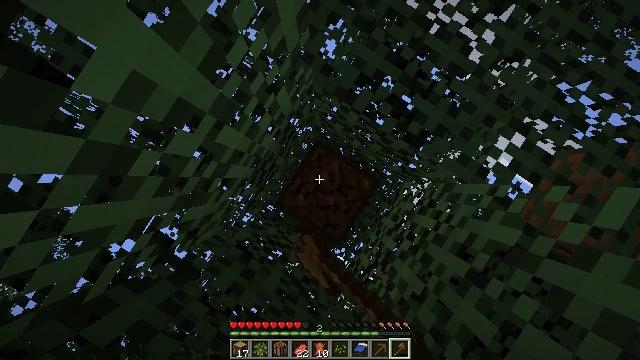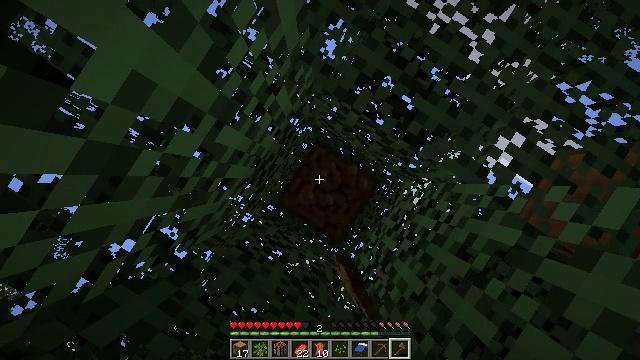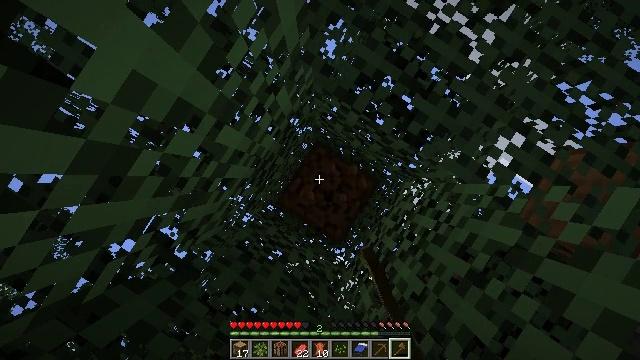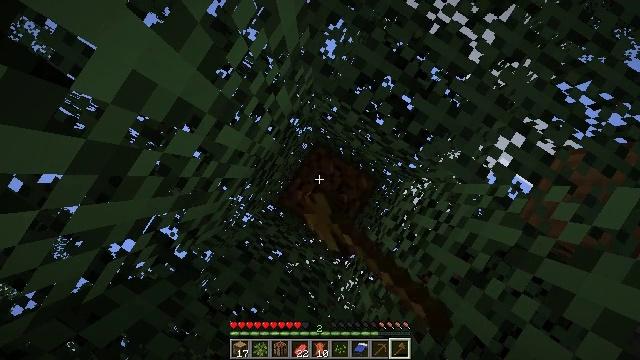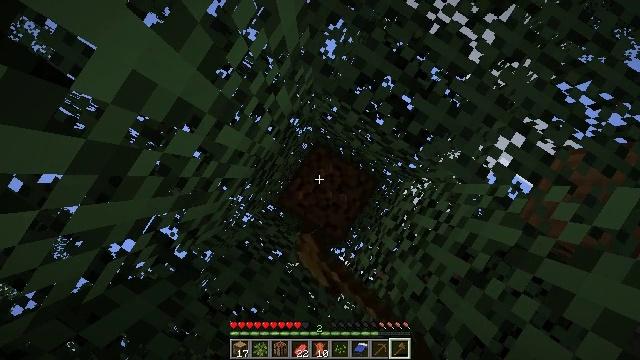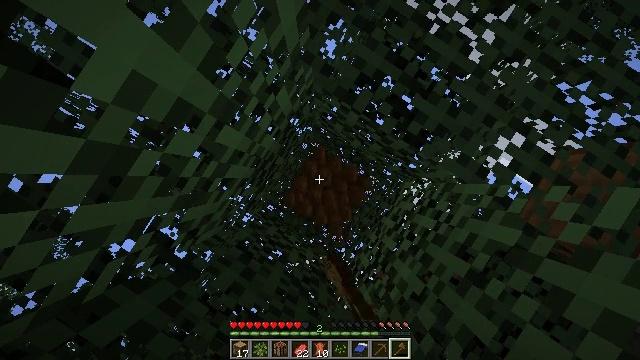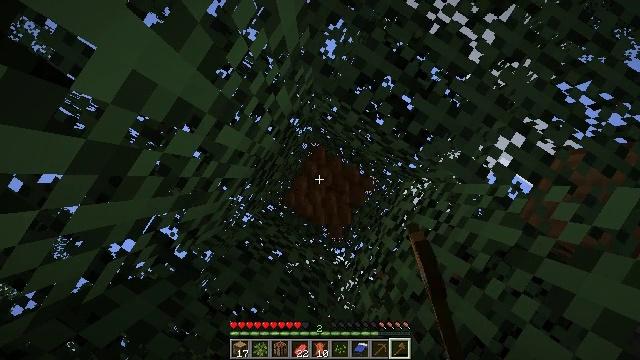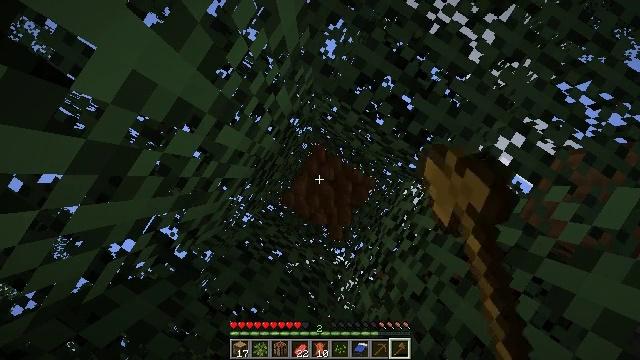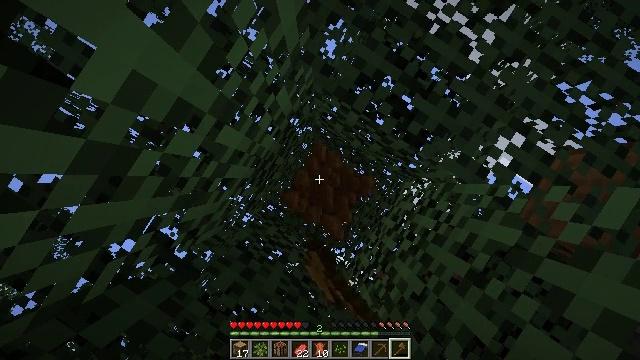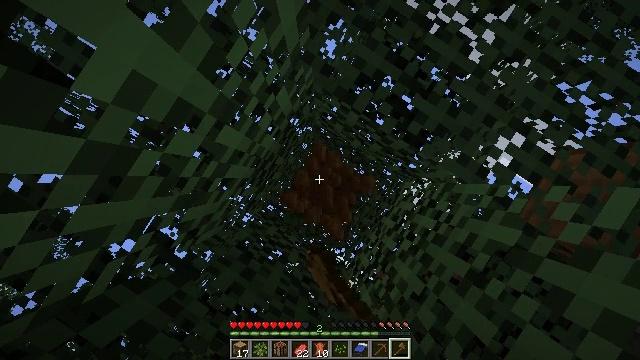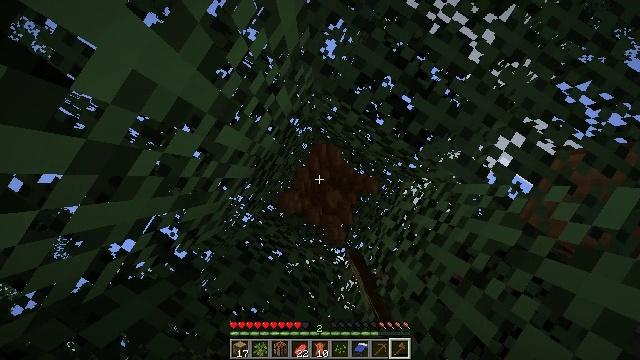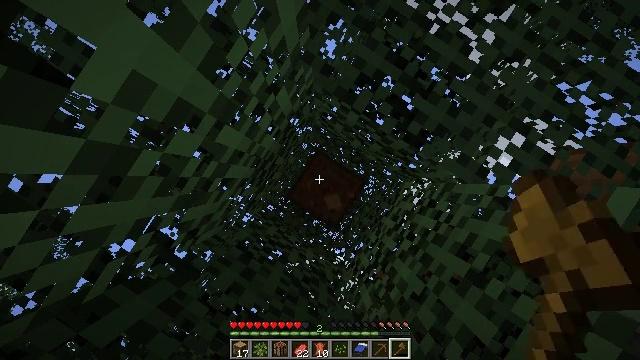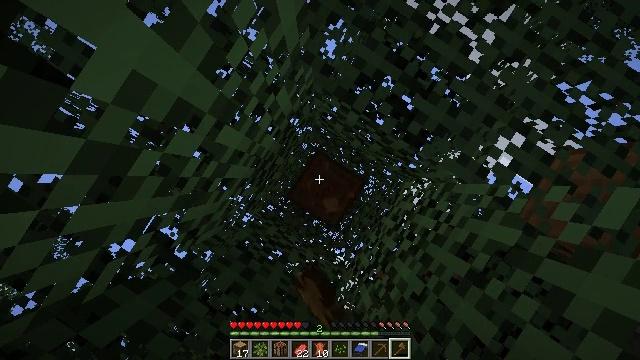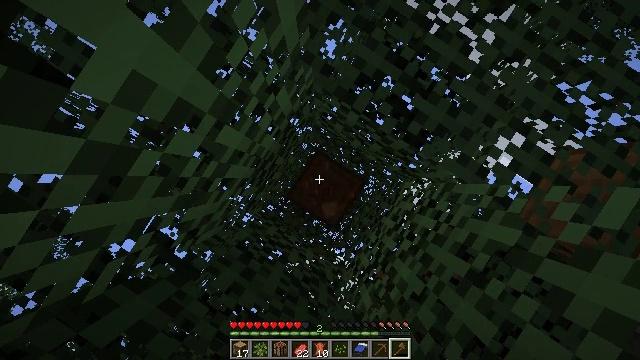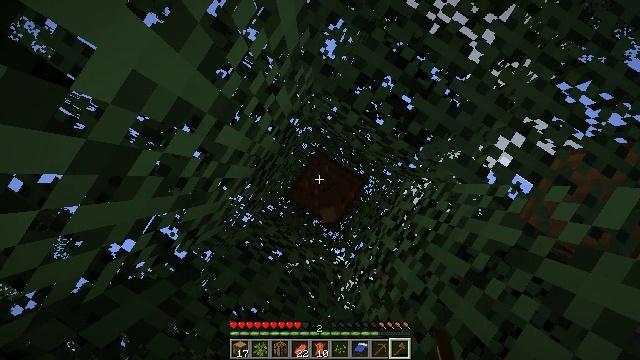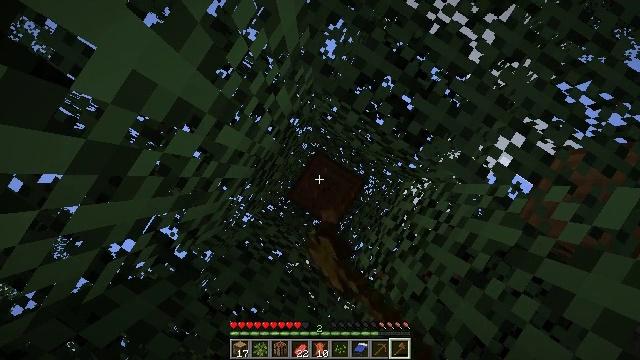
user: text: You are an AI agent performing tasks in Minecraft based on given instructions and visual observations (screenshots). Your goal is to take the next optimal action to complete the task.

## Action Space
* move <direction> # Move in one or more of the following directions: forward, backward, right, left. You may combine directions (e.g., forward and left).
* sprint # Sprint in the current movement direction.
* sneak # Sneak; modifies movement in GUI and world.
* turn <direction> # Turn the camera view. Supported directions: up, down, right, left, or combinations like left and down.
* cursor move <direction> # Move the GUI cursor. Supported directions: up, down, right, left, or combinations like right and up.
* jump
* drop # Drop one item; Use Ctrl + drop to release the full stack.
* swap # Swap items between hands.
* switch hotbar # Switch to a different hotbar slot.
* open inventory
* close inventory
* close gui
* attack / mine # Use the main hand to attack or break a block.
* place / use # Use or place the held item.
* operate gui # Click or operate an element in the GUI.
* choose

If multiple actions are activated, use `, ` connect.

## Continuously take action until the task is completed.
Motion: motion action
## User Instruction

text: Gather spruce log by chopping the tree.
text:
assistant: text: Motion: attack / mine
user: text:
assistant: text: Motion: attack / mine
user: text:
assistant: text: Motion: attack / mine
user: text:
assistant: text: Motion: attack / mine
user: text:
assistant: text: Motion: attack / mine
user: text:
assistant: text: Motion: attack / mine
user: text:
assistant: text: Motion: attack / mine
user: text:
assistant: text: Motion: attack / mine
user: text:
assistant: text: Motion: attack / mine
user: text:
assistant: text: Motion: attack / mine
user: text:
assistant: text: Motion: attack / mine
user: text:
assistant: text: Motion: attack / mine
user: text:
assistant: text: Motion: attack / mine
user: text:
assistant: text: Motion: attack / mine
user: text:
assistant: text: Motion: attack / mine
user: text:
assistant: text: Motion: attack / mine
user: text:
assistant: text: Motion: attack / mine
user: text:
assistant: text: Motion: attack / mine
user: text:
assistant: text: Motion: attack / mine
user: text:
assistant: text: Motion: attack / mine
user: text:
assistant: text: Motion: attack / mine
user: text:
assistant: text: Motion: attack / mine
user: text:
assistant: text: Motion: attack / mine
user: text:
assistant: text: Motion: attack / mine
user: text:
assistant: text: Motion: attack / mine
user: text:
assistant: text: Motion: attack / mine
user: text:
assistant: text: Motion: attack / mine
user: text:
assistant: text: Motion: attack / mine
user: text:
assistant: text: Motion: attack / mine
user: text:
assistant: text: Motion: attack / mine